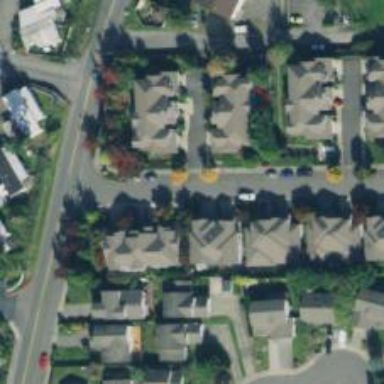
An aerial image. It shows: Living street.